Aerial crown-view tile of a tropical tree (Barro Colorado Island, Panama), acquired 20240813:
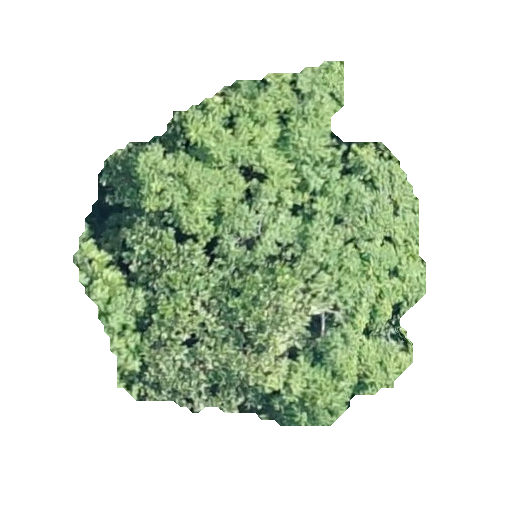
Species: Anacardium excelsum
GBIF accepted scientific name: Anacardium excelsum
Crown area: 138.973 m²